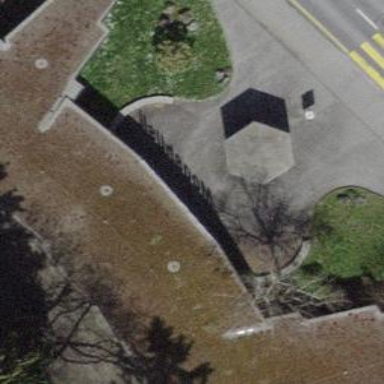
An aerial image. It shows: Kissing gate.